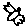
Label: bird